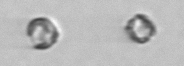
Label: Thalassiosira_sp_aff_mala